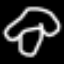
Label: mushroom